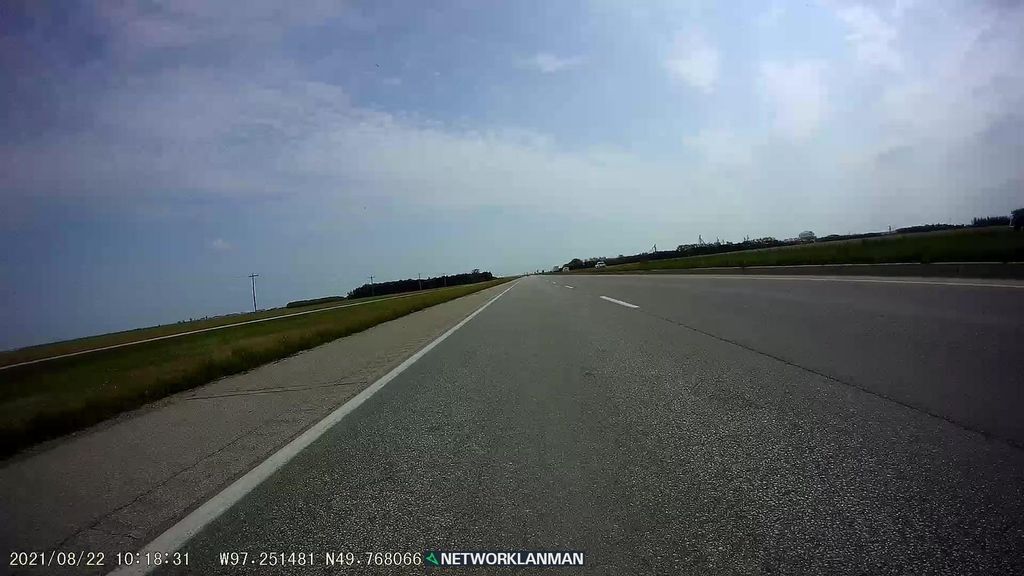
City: winnipeg